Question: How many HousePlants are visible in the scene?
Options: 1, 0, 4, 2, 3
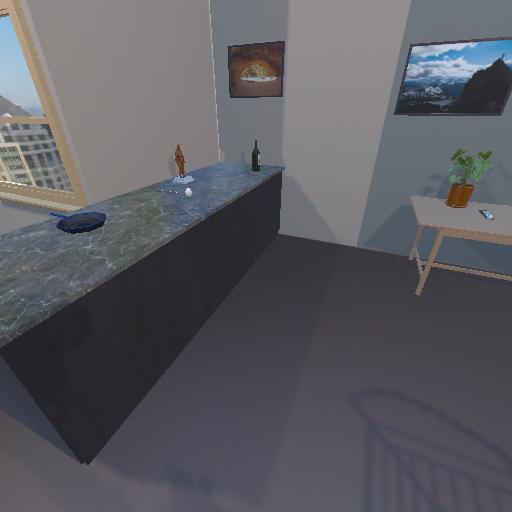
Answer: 1